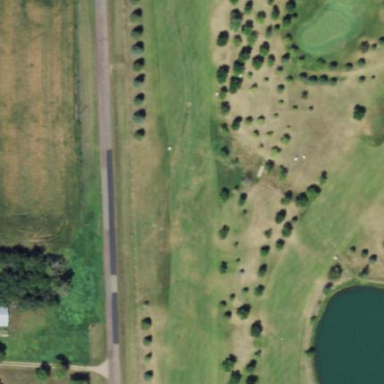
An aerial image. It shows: Grassy area designated as golf fairway.